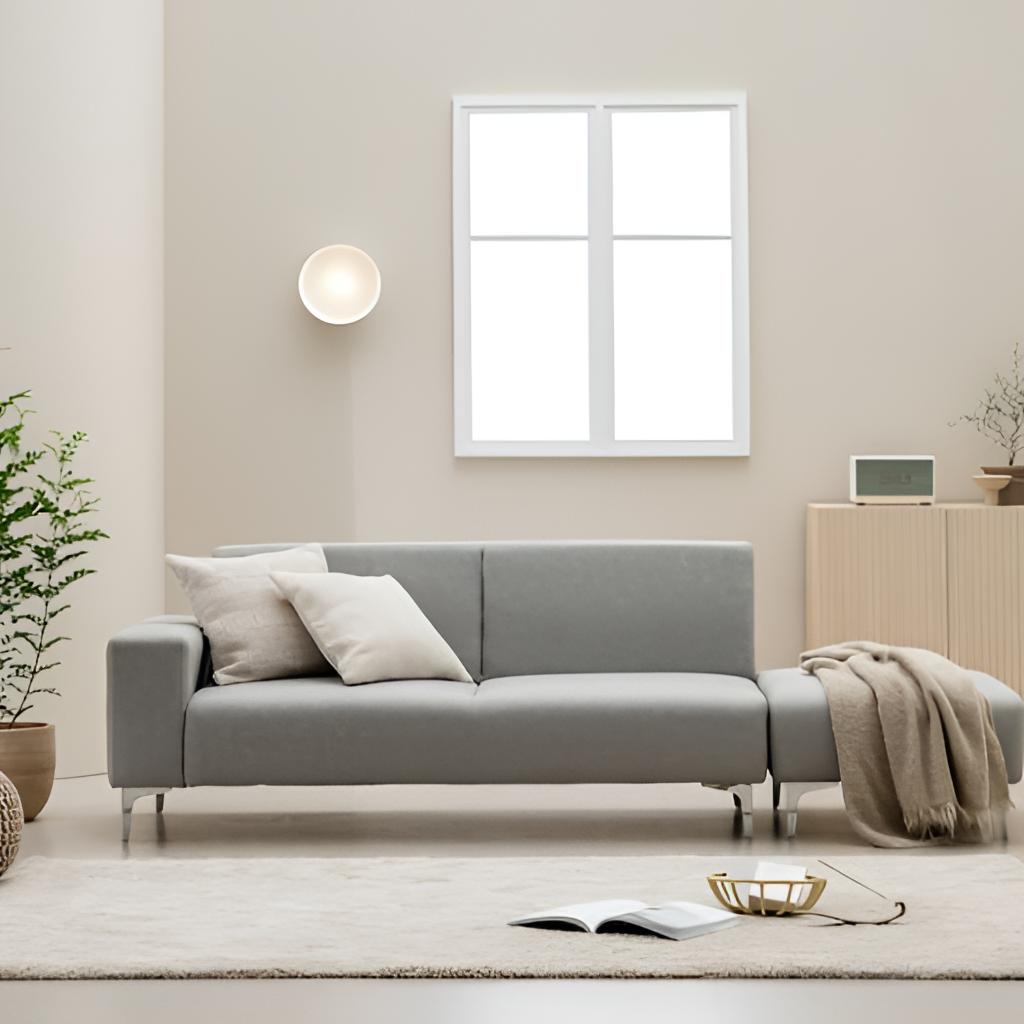
fabric sofa, living room, beige paint wallpaper, with solid pattern, beige wood flooring, with plank pattern, minimalist